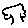
Label: tree